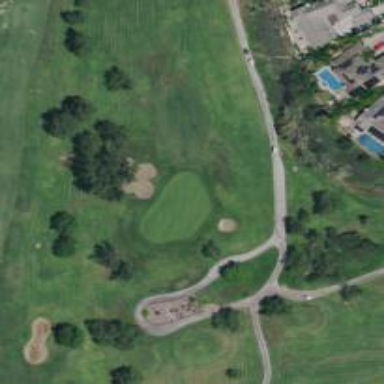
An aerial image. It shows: Golf hole.